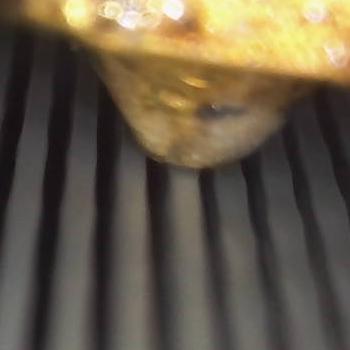
Flow rate: 78%